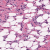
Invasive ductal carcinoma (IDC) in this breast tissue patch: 0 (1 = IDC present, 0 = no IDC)